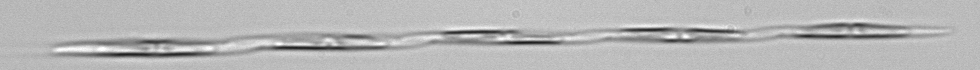
Label: Pseudo-nitzschia